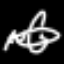
Label: airplane